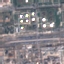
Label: Industrial